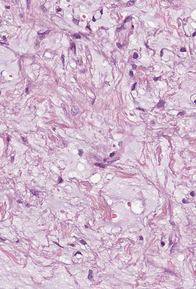
Tumor epithelial tissue: no
Tumor-associated stroma tissue: yes
Normal tissue: no